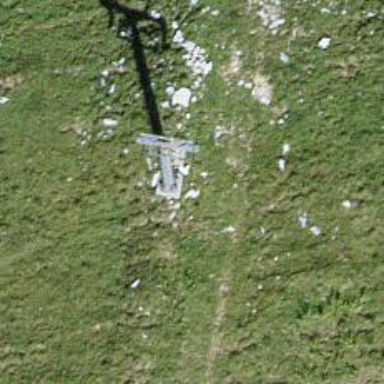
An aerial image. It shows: Pylon for aerialway.